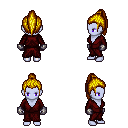
a pixel art fantasy rpg character, female body template, dark elf, purple skin, red robe, teal pants, blonde long topknot hairstyle, metal gloves, four views (front, back, left, right), 2x2 character sprite sheet, small pixel art, hard edges, no anti-aliasing